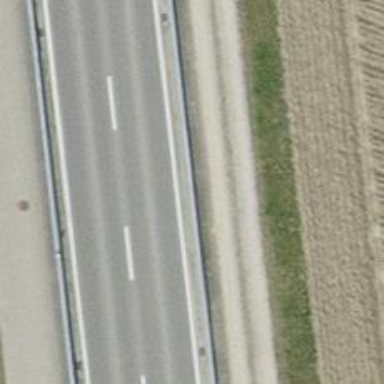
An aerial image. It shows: Guard rail as barrier.